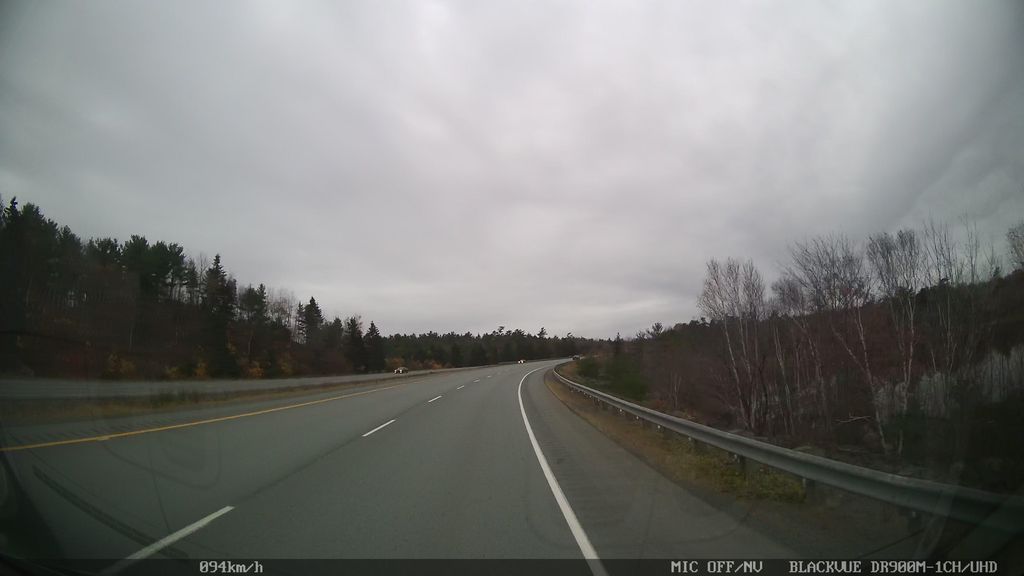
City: halifax